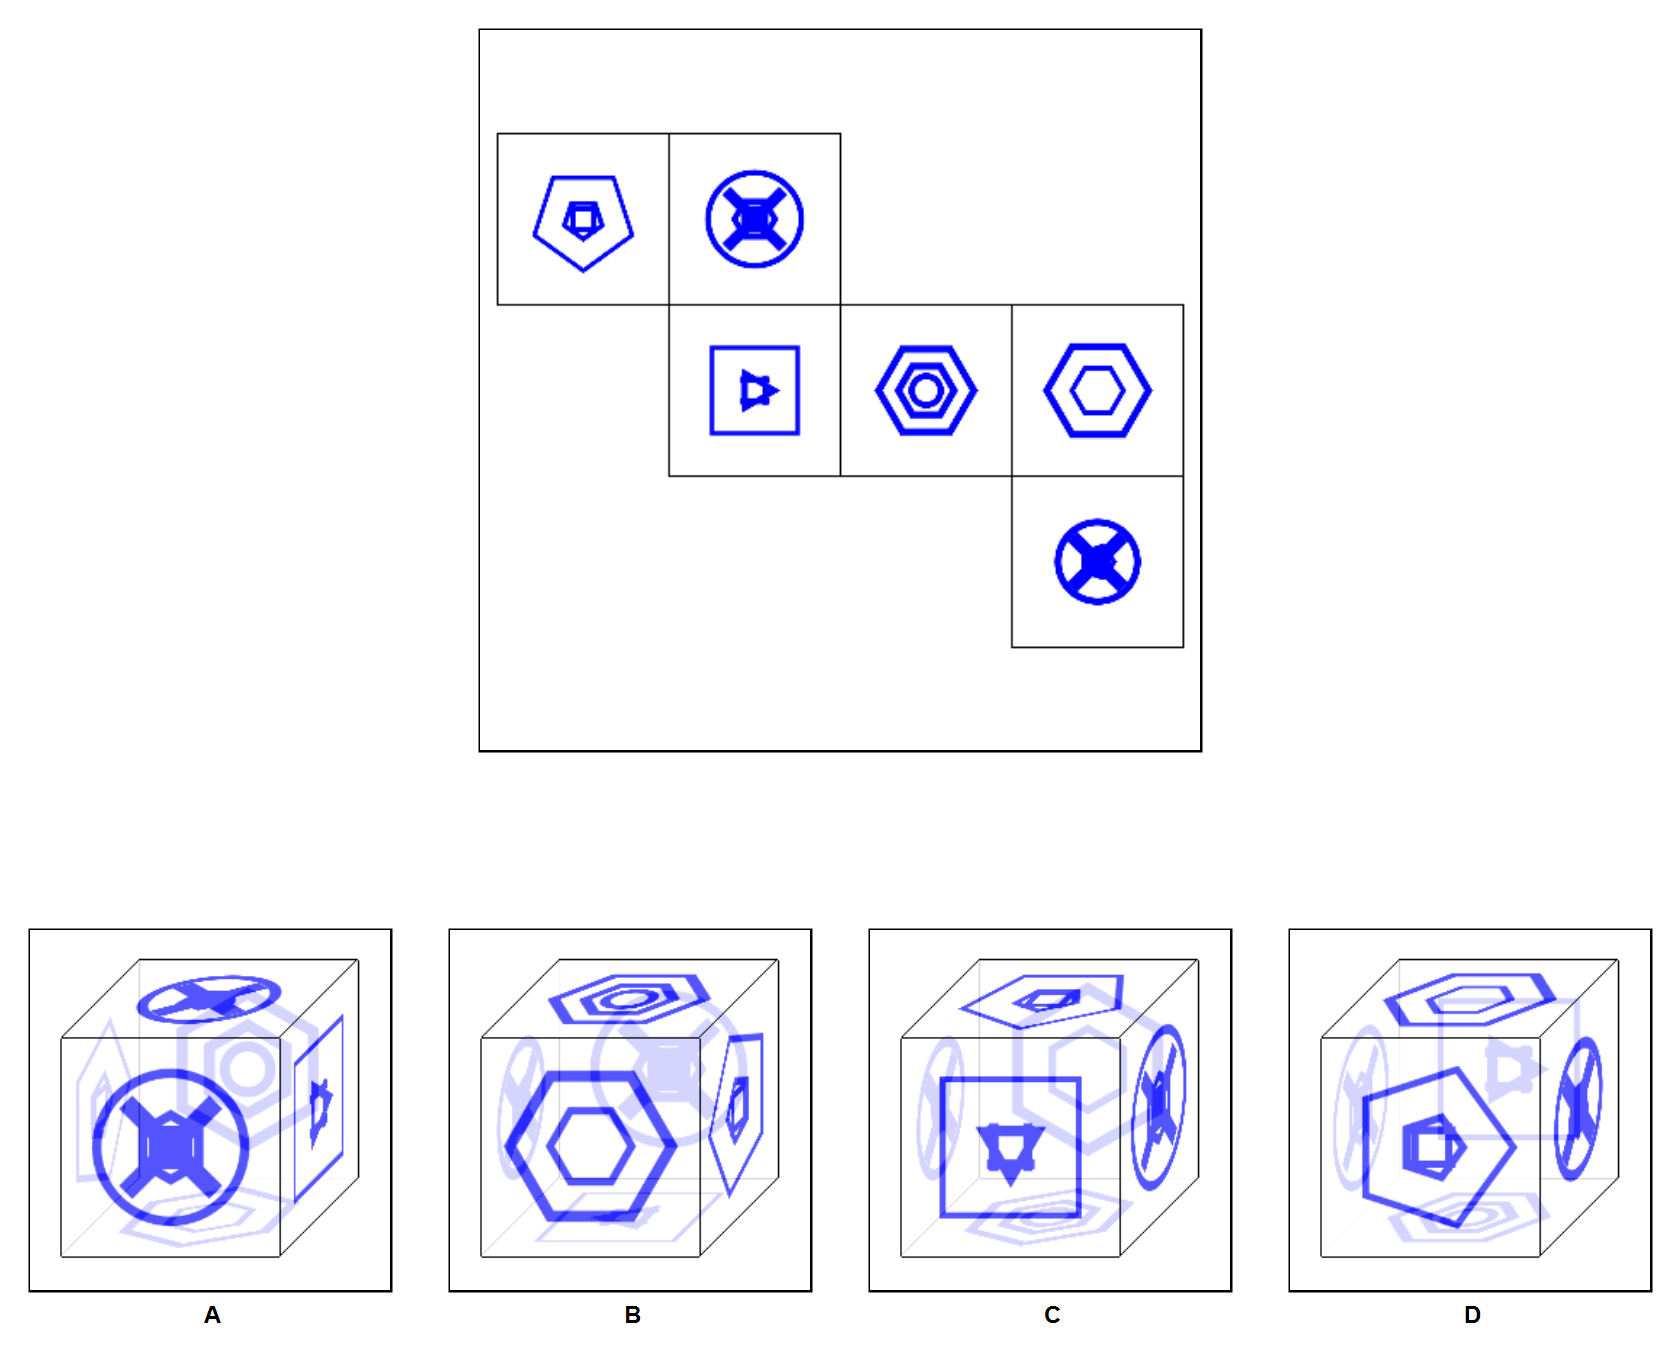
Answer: C